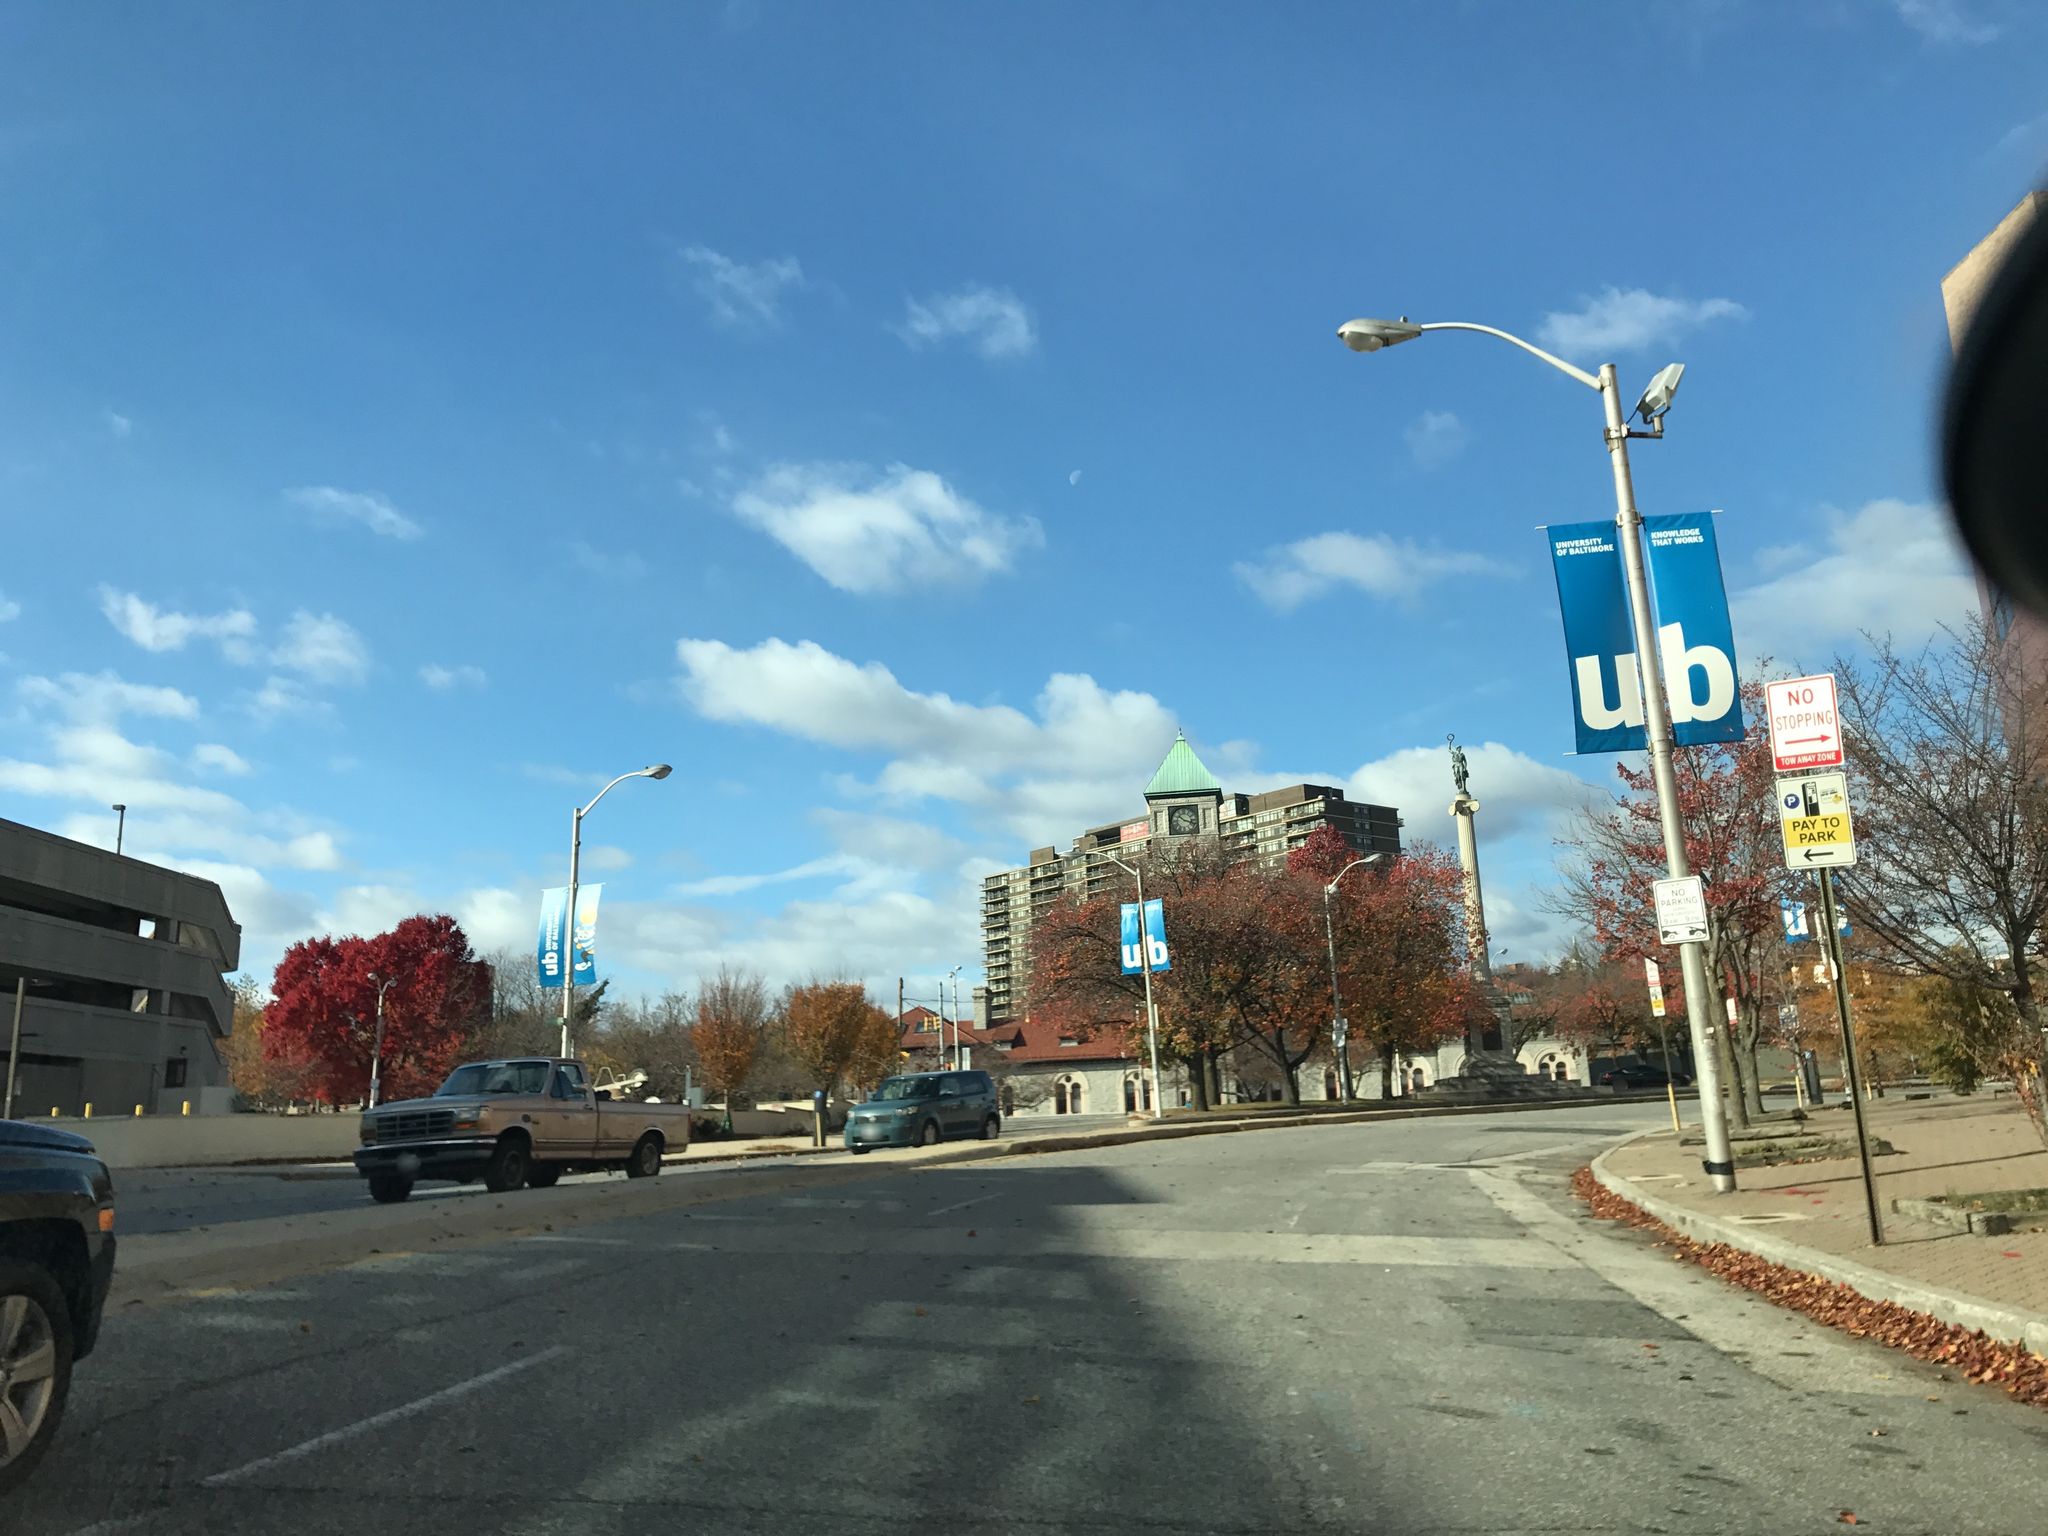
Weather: clear
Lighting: day
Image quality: good
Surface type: driving surface
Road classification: secondary
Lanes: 2
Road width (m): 2.0
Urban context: urban centre
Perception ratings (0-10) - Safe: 3.95, Lively: 6.96, Beautiful: 5.15, Boring: 2.24, Depressing: 5.02, Wealthy: 1.62